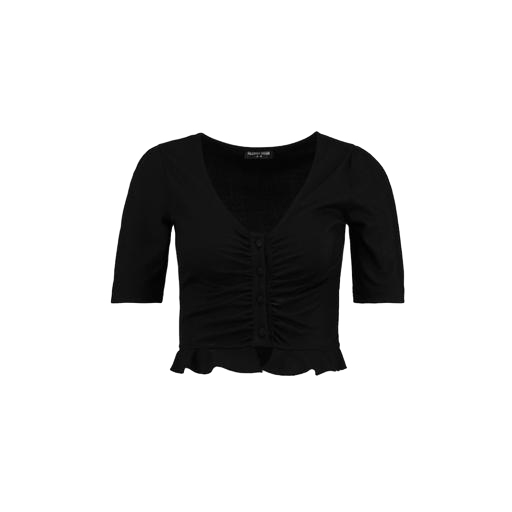
black three-quarter-sleeve top only macy, short-sleeve top only macy, black v-neck top only macy, white background